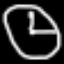
Label: clock